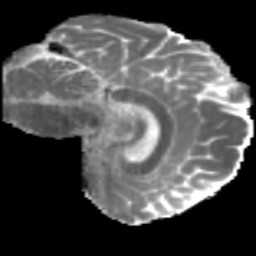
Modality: MD
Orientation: sagittal
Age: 46
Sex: male
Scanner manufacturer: siemens
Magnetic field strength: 3 T
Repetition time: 5 s
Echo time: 0.092 s